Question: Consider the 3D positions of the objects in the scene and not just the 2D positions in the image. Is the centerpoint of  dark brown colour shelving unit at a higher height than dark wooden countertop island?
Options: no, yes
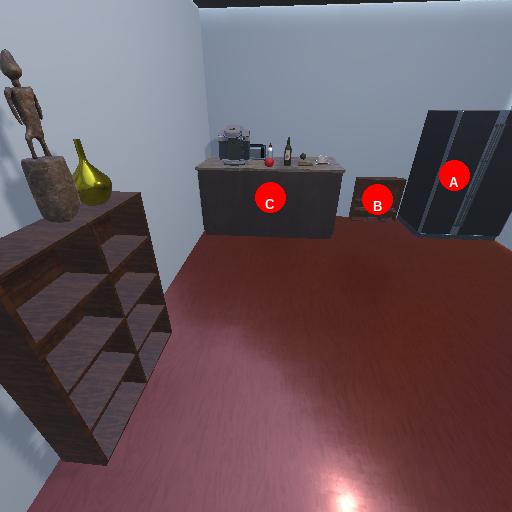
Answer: no